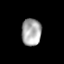
Tissue: lung
Cell type: T cells
Senescence score: 0.185
Nuclear area (px): 525
Mean DAPI intensity: 170.11